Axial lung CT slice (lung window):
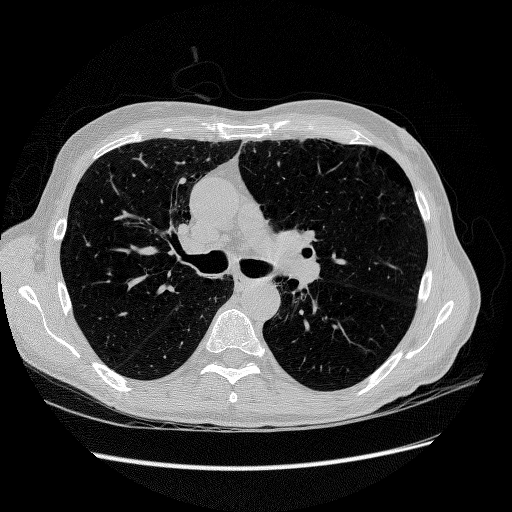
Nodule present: no